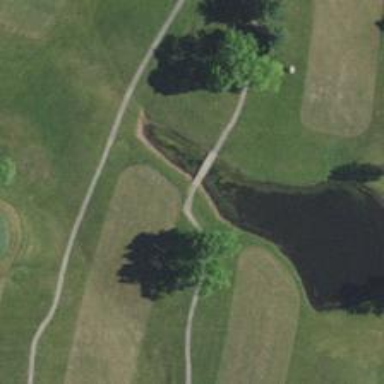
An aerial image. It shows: Service road that includes bridge over golf cart path.